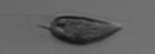
Label: Prorocentrum_triestinum